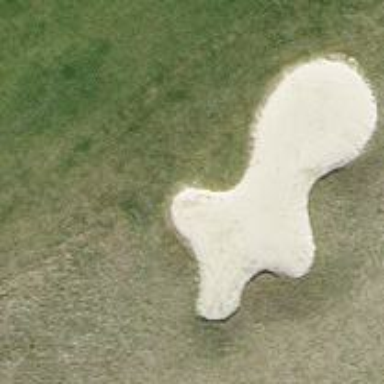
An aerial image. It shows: Golf bunker filled with natural sand.